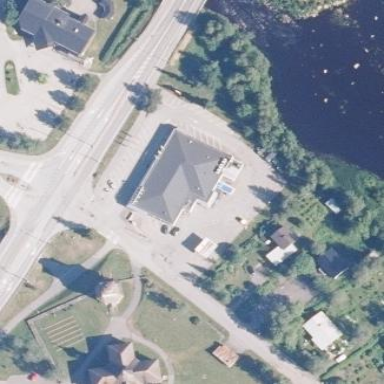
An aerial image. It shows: Supermarket building.